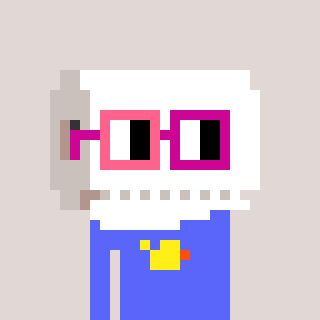
a pixel art character with square pink and red glasses, a toiletpaper-full-shaped head and a purple-colored body on a warm background